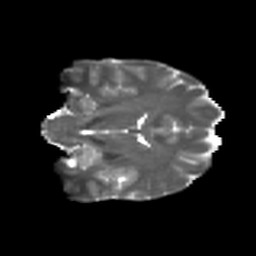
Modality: T2w
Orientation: coronal
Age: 31
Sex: female
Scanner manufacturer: ge
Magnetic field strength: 3 T
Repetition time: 7.8 s
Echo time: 0.0606 s